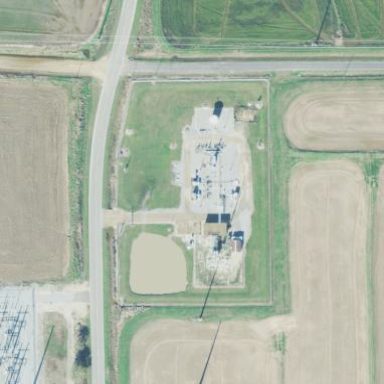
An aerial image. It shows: Industrial area used for oil purposes. Contains compression substation.